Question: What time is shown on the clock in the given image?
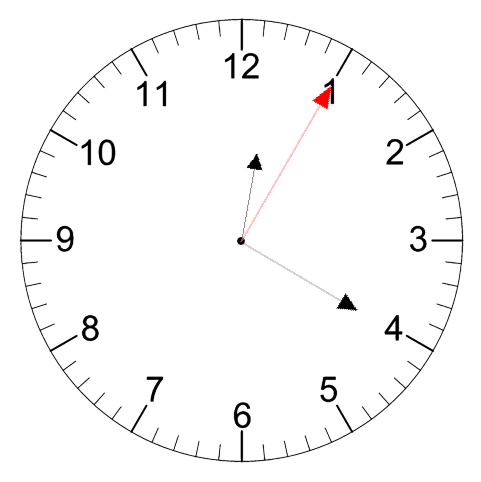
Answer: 12:20:05